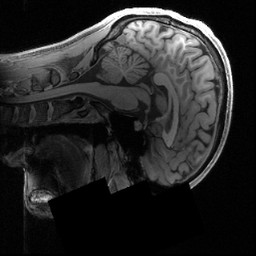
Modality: T1w
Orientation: sagittal
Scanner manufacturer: siemens
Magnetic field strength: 3 T
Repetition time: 2.4 s
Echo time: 0.00222 s